Question: I've created small webapp which is meant to be used as a shortcut for custom CMS I made earlier. Basically the CMS is responsive and could be placed on home screen. Specs here:
<URL>
Sometimes I need to add some content into that CMS using that webapp. I'm curious if it is possible somehow to integrate my webapp into Android's native share menu so I can just share e.g. link from native Twitter app into my webapp.

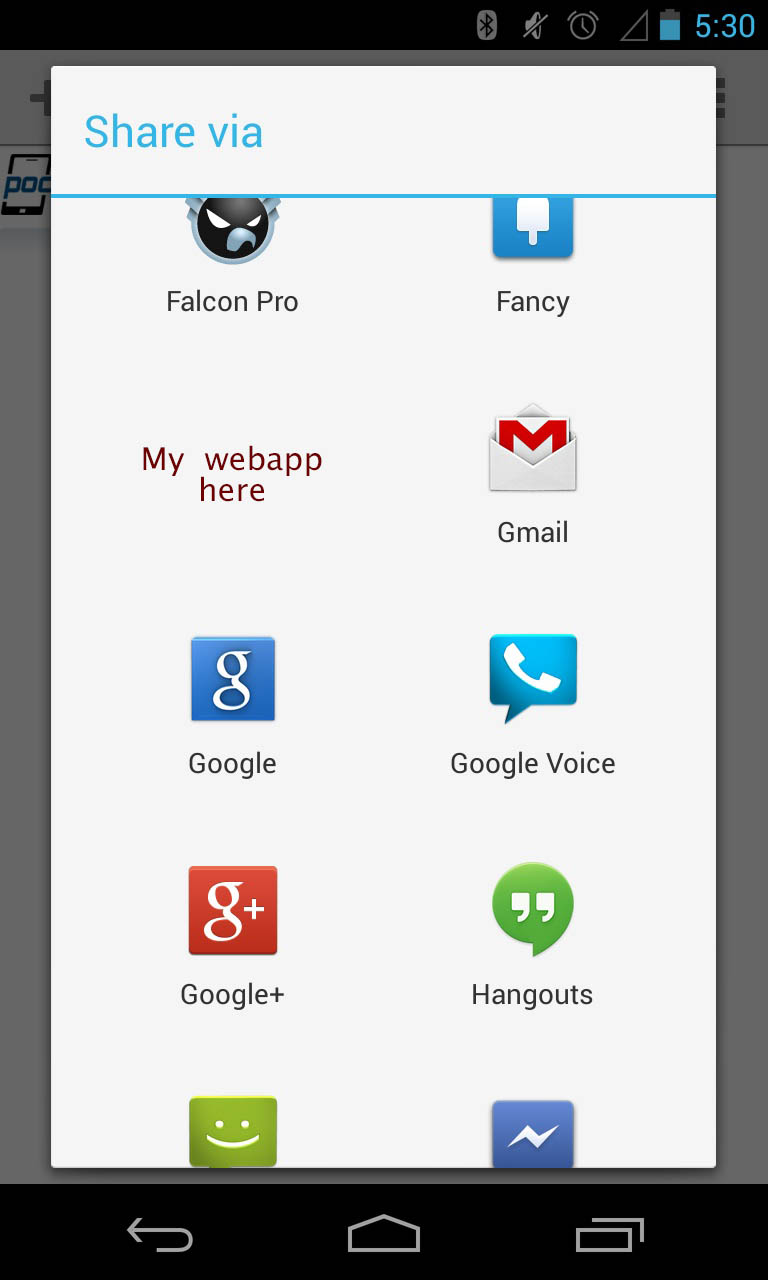
Answer: Unfortunately, no, this is a native Android function and you're going to have to create an Android app if you would like to do this.